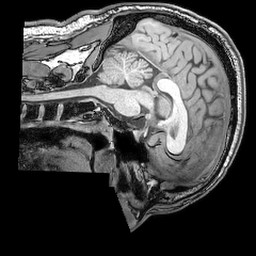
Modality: T1w
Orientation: sagittal
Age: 33
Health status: ill
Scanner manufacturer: philips
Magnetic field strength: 3 T
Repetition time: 0.007 s
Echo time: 0.003501 s